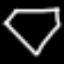
Label: diamond